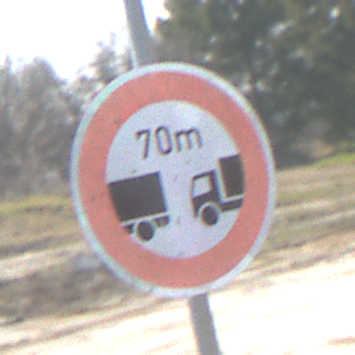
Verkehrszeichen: VerbotUnterschreitenMindestabstand
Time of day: Midday
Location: Outdoor (Suburban)
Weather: PartlyCloudy
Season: NotSpecified
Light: Natural